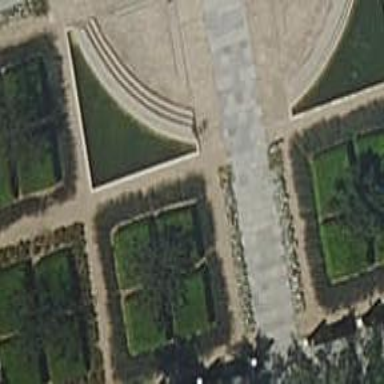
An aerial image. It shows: Garden enclosed by hedge.